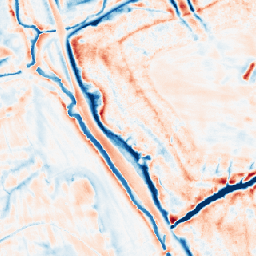
Category: edge_preserving
Decomposition family: bilateral
Decomposition parameters: d: 21
sigma_color: 75
sigma_space: 100
Upsampling method: nearest
Upsampling parameters: scale: 8
Upsampling scale: 8